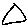
Label: triangle